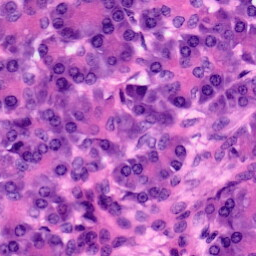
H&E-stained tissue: Pancreatic